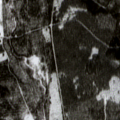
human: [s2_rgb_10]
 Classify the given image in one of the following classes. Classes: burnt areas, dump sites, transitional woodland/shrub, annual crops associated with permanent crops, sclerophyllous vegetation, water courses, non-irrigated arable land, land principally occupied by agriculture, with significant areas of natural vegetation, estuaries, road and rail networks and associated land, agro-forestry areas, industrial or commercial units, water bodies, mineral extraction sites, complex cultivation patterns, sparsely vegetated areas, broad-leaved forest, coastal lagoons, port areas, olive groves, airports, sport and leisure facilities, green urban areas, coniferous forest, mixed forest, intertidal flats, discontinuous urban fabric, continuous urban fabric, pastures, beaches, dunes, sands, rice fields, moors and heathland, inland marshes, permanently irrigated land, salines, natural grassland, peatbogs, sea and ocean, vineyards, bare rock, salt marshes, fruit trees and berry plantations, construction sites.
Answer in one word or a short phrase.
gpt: coniferous forest